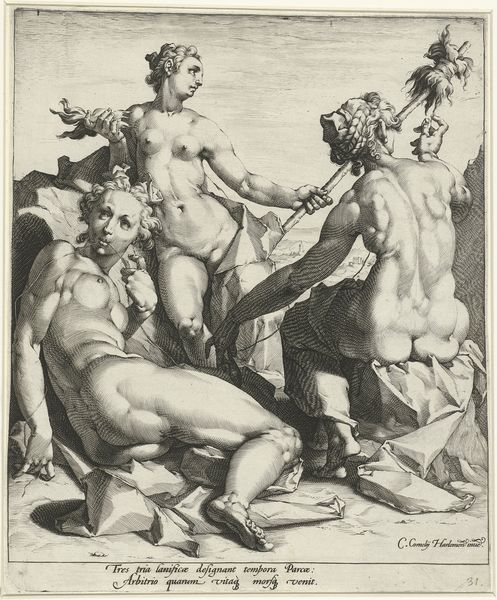
Titel: Drie schikgodinnen
Künstler: Jan Harmensz. Muller
Standort: Amsterdam
Institution: Rijksmuseum
Schlagwörter: felsen, gemälde, nackt, baden, frauen, frau, rücken, zeichnung, tuch, gelage, haare, stoff, drei, stock, schrift, liegen, sitz, stab, inschrift, nackte, barfuß, druck, radierung, stich, seite, schwarzweiß, muskel, teufel, faun, weben, spindel, spinnen, dämonen, baccus